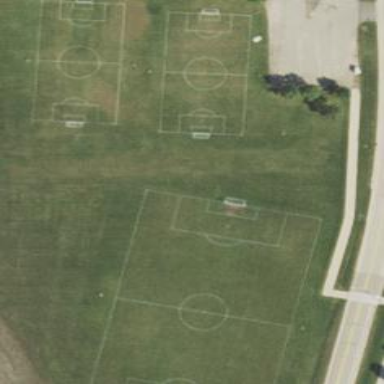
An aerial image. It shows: Soccer pitch for outdoor sports and leisure activities.